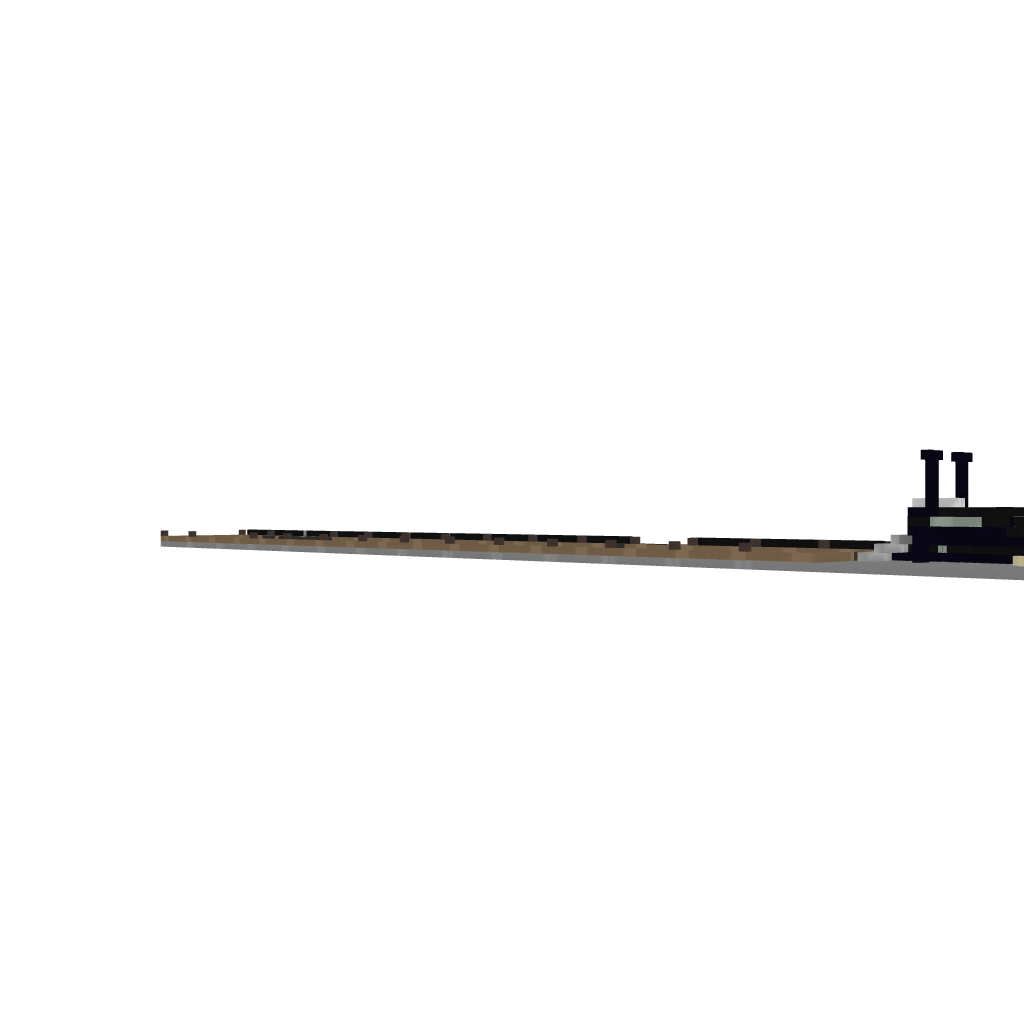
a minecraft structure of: Double barrel Cannon